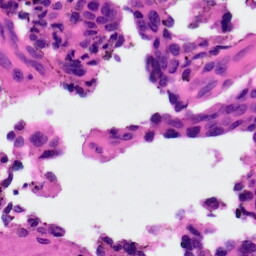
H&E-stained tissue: Ovarian